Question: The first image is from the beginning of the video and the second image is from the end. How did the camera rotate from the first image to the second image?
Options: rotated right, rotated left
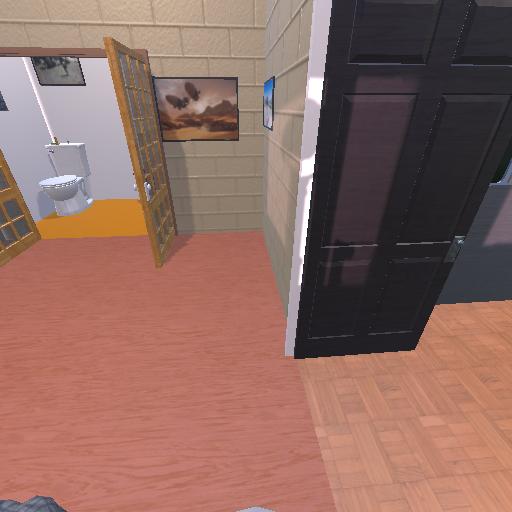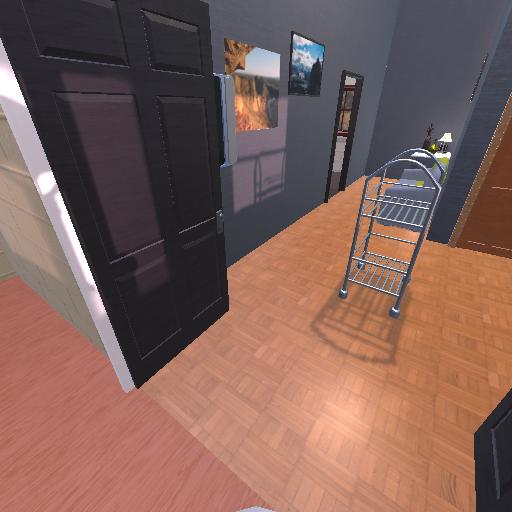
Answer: rotated right